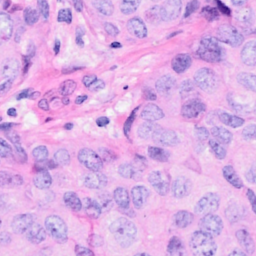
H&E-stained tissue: Breast